Question: I was looking at ER diagrams today. If we consider two entities, Item and Member in the context of a rental shop, the member can either checkout an item or renew the item. So for this, I came up with the following:

The idea was that a member can check out any number of items but an item can be checked out only once. And, a member can renew any number of items and an item can be renewed by only one member. But my problem is that once a member renews an item, do I need to explicitly indicate it in the ER diagram somehow? I mean, lets say I renew an item, how do I indicate that it should be updated in the 'CHECKOUT_LOG' table or is it specific only to the relational model?
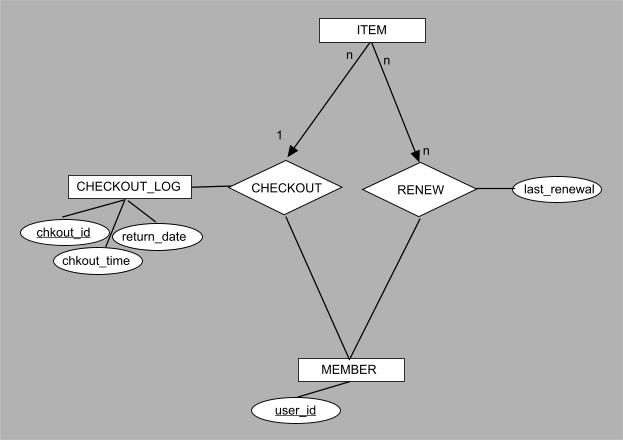
Answer: Have you considered that a renewal and checkout are essentially the same function. From your commentary I see two differences.
- -
As modeled a member can't return an item and then check it out again.
I would model as three entities (primary key in parenthesis.
Item: (Item_id), other fields
Member: (User_Id), other fields
Checkout: (Item_id, User_Id, Created Timestamp), Return Date, Renewal Indicator